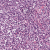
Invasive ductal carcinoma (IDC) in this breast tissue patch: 1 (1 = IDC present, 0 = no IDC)